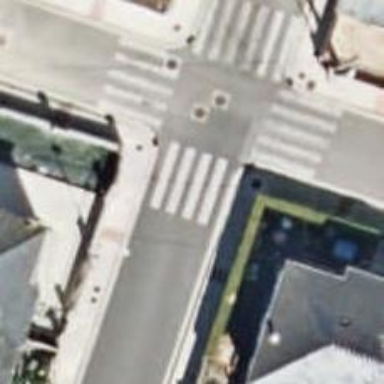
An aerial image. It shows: Uncontrolled road crossing.